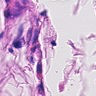
Metastatic tissue present: no